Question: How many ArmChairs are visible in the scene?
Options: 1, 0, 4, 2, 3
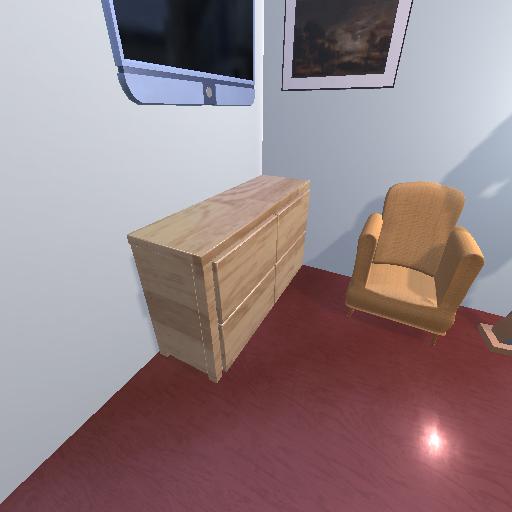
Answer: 1